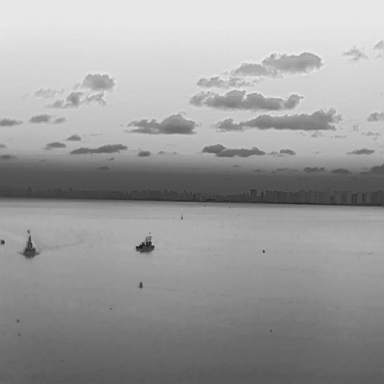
There are three bulk_carriers in the infrared image.